Question: On top of visual studio code editor, There are two drop down lists displays list of classes and members in then selected class. See the picture below. What do you call them and what are the shortcuts? So that I can navigate to methods and members using keyboard.
I am using Vs 2010
Thanks

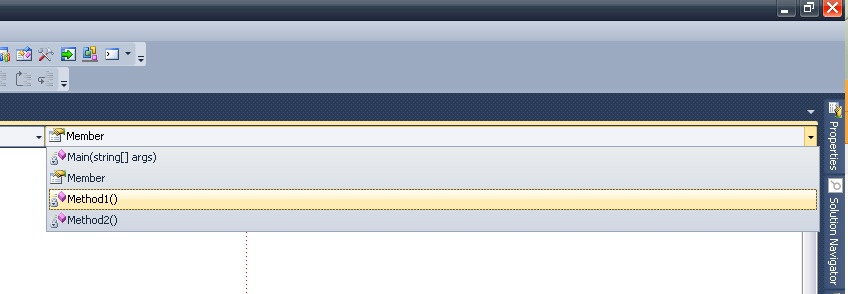
Answer: Can use Edit -> Navigate to [Ctrl + ,]. or Solution Navigator in Vs Power Tools. But I am still looking for shortcut to access it directly.
Thanks